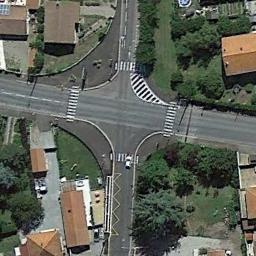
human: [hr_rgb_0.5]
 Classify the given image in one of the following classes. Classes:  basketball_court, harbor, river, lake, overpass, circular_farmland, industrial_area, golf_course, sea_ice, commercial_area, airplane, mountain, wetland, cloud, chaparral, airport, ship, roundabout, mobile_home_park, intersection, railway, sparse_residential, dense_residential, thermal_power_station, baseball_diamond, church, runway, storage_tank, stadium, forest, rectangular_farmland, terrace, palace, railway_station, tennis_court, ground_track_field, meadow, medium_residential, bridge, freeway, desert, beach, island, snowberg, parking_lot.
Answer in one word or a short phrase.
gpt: intersection